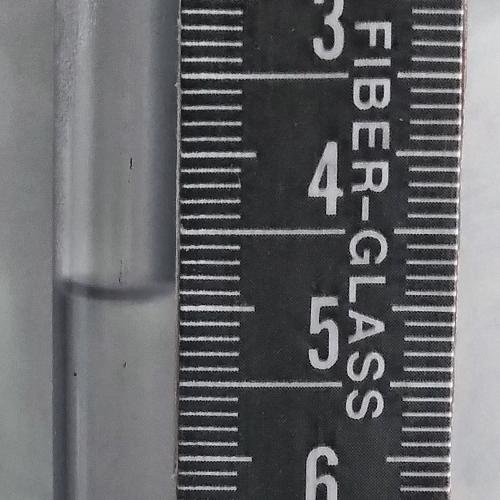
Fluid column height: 4.9 cm